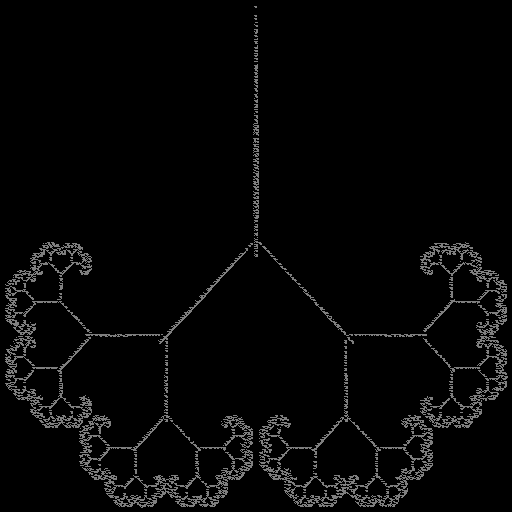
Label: sticks